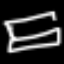
Label: bed